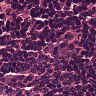
Metastatic tissue present: no